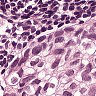
Metastatic tissue present: yes